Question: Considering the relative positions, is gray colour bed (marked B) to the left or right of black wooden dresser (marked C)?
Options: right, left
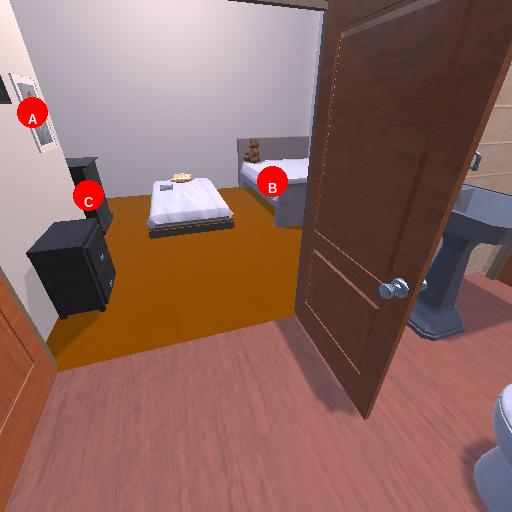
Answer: right